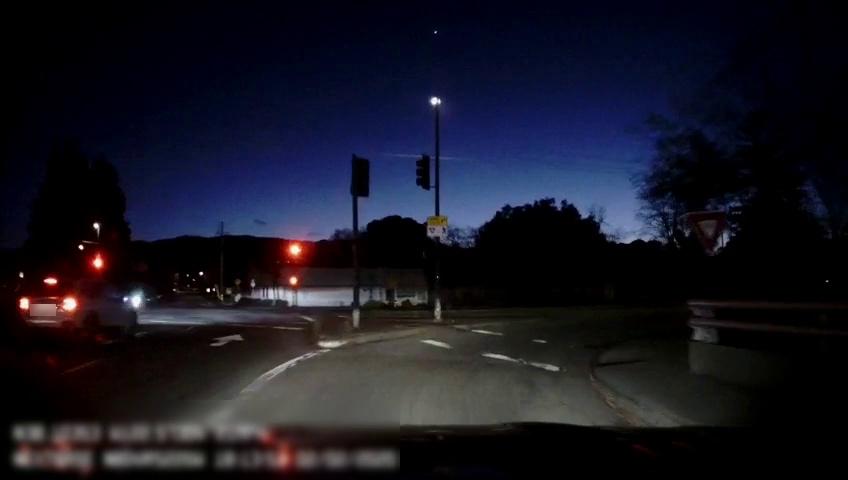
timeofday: Night
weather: Other
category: Drivable Space
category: Vehicles | SUV
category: Vehicles | SUV
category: Lanes | Alternate Lane
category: Lanes | Current Lane
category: Traffic | Lights
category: Traffic | Signs
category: Traffic | Lights
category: Traffic | Lights
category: Traffic | Lights
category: Traffic | Lights
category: Traffic | Signs